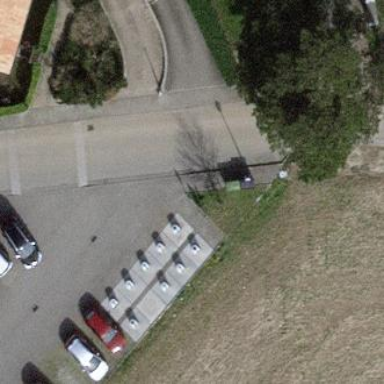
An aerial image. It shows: Recycling container for recycling.